Question:
I've been stuck for two days on this previous segment (Java and Firebase).
I kept a class-type list in the database but when I try to get it to Firebase I get an error.
This is the code:
'''
ArrayList<PostDetails_class> cPostList=new ArrayList<PostDetails_class>();
FirebaseDatabase.getInstance().getReference().addValueEventListener( new ValueEventListener() {
@Override
public void onDataChange(@NonNull DataSnapshot snapshot) {
cPostList= (ArrayList<PostDetails_class>) snapshot.child( "application_details" ).child( "community_postsList" ).getValue();
}
@Override
public void onCancelled(@NonNull DatabaseError error) {
}
} );
'''
This is an attempt to read data from the "cPost_List" list which is a list built from the "PostDetails_class" class.
("community_postsList" is a child that is a list of the "PostDetails_class" class):
'''
PostDetails_class postDetails_class=cPostList.get( 0 ); //line 123 in main activity
'''
the error:
'''
E/AndroidRuntime: FATAL EXCEPTION: main
Process: com.example.myapp, PID: 1938
java.lang.ClassCastException: java.util.HashMap cannot be cast to com.example.myapp.PostDetails_class
at com.example.myapp.MainActivity.makeList(MainActivity.java:123)
'''
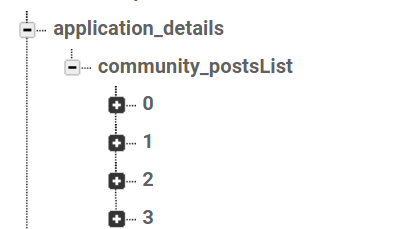
Answer: When you call 'getValue()' without passing any argument, Firebase returns the native type for the data, which in this case is a 'Map<String, Object>'.
You need to tell Firebase what class to return by specifying it in the call to 'getValue', for example with: 'getValue(PostDetails_class.class)'.
---
Firebase can't return a generic list in the way you're asking it to, because the type of the list is returned. I typically prefer looping of the child nodes, and extracting them one by one:
'''
ArrayList<PostDetails_class> cPostList=new ArrayList<PostDetails_class>();
FirebaseDatabase.getInstance().getReference("application_details/community_postsList").addValueEventListener( new ValueEventListener() {
@Override
public void onDataChange(@NonNull DataSnapshot snapshot) {
for (DataSnapshot child: snapshot.getChildren()) {
PostDetails_class value = child.getValue(PostDetails_class.class);
cPostList.add(value);
}
}
@Override
public void onCancelled(@NonNull DatabaseError error) {
throw error.toException();
}
});
'''
You'll note that I also changed the code to load data from the deeper node, instead of loading the entire database.
---
If you want to get the entire list in one go, that is possible but you will need a generic type indicator for the list. I recommend reading more on that in these questions about <URL>.